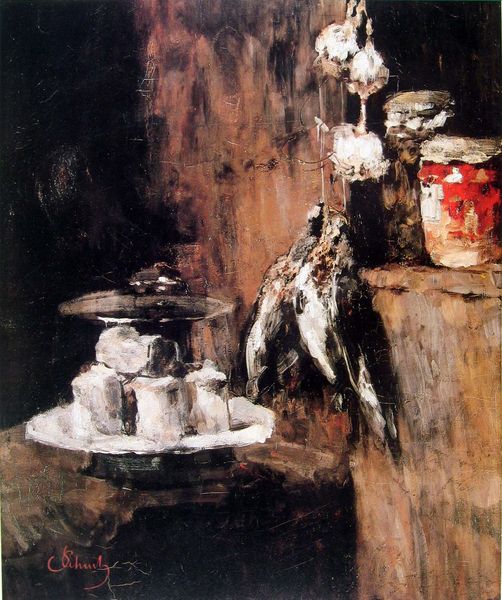
Titel: Stilleben mit Rehbühnern und Käseglocke
Künstler: Carl Schuch
Standort: Berlin
Institution: Staatliche Museen zu Berlin, National-Galerie
Schlagwörter: dunkel, feder, gemälde, schatten, vogel, weiß, gelb, impressionismus, ocker, braun, fenster, glas, grau, hell, holz, licht, schwarz, tisch, vordergrund, zeichnung, ölbild, rot, tiere, beige, malerei, gläser, regal, wand, federn, gefieder, schale, schüssel, tablett, taube, teller, tod, tot, bild, signatur, öl, vögel, pastos, boden, schnur, schnüre, strick, brunnen, kanne, keramik, stilleben, stillleben, topf, ecke, düster, gans, farben, farbe, signiert, rand, essen, kammer, platte, zehen, unscharf, kante, töpfe, vanitas, penis, nische, deckel, gefäß, blut, hängen, dose, tauben, ölmalerei, gefässe, jagd, pinselstrich, tassen, küche, fisch, öffnung, verschwommen, spatz, verwischt, beute, fasan, expressiv, aufgehängt, mehl, undeutlich, käse, kannen, ablage, gegenstände, knoblauch, wnd, konfitüre, marmelade, einmachglas, zwiebeln, jadg, dosen, stricke, büchse, zucker, einmachgläser, knoblauchzähen, knoblauzehen, schmitz, schulz, c. schulz stilleben ölbildtote materie, einweckgläser